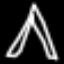
Label: The Eiffel Tower